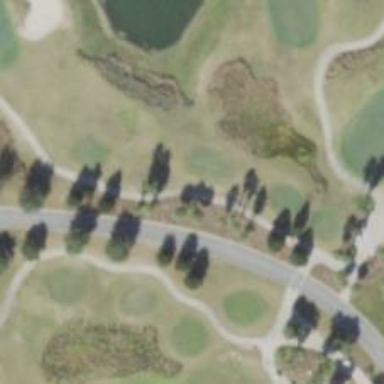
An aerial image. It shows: Path for golf carts.